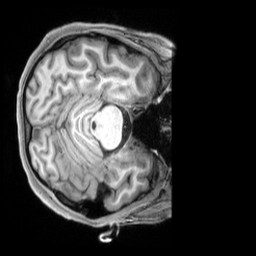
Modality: T1w
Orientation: axial
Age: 24
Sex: female
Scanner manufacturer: siemens
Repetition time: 2.3 s
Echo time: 0.00229 s